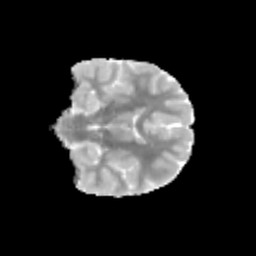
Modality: MD
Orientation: coronal
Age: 12
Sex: female
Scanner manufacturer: siemens
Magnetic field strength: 3 T
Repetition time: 3.8 s
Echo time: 0.07 s